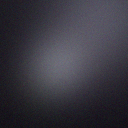
Screen state: off